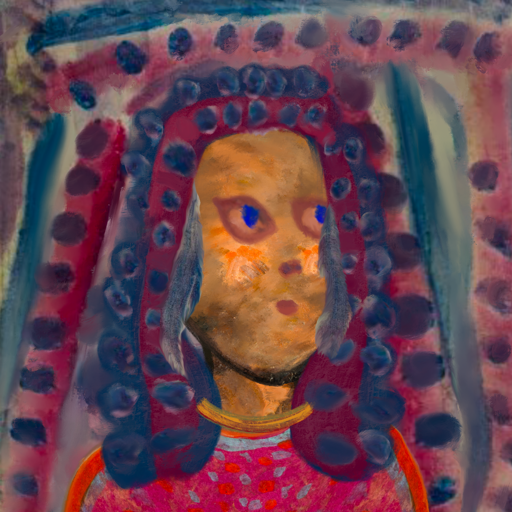
Background: HillGirl, Head And Neck Side: Gypsy_Queen, Face Side: Mother_And_Son_Mother, Bust: Sisters, Hair Side: Hill_Girl, Head Accessory: Blank, Second Necklace: Blank, Necklace: Mother_And_Son_Son, Baby: Blank